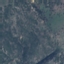
Land use / land cover: HerbaceousVegetation